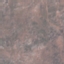
Land use / land cover: HerbaceousVegetation